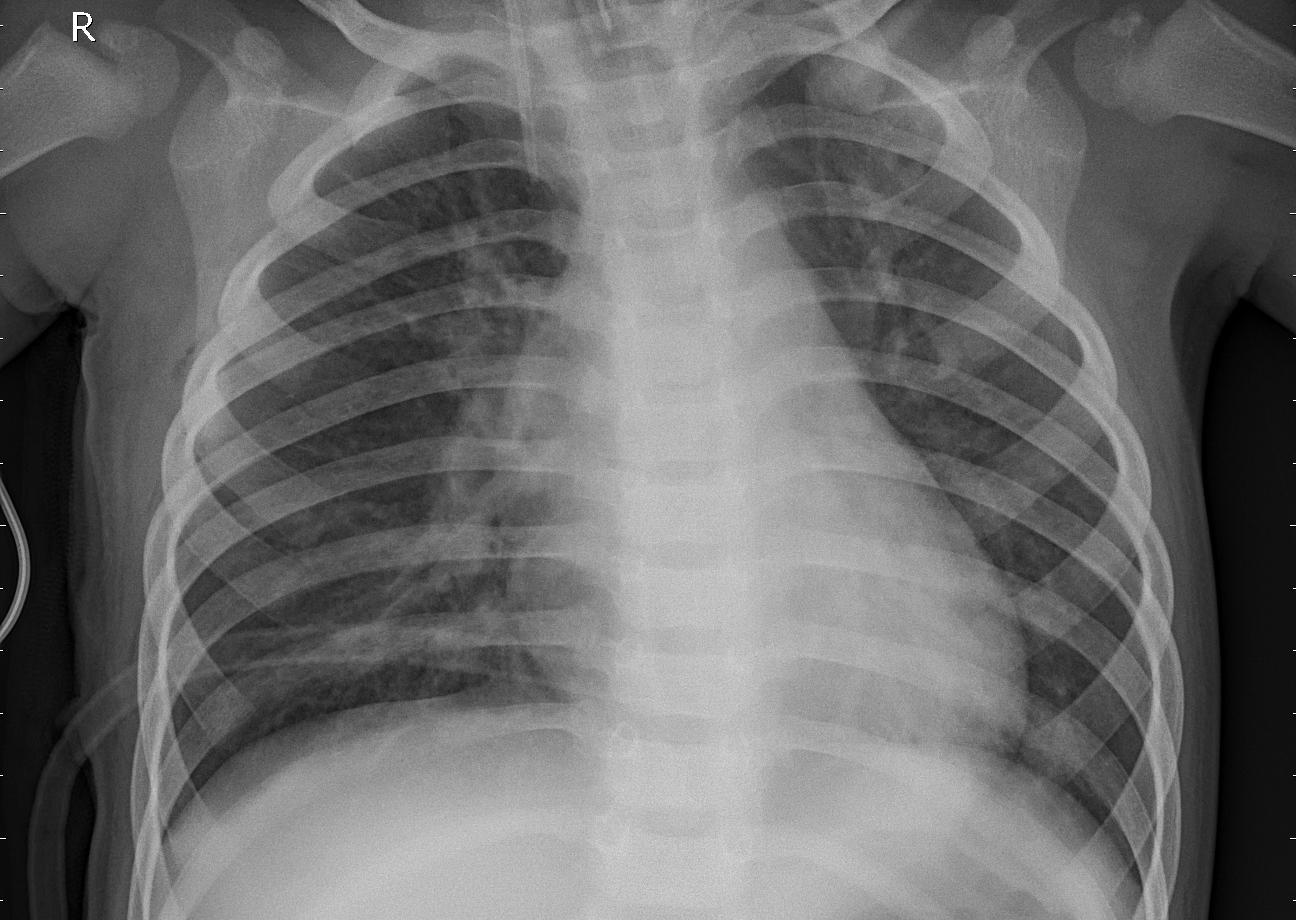
Diagnosis: PNEUMONIA